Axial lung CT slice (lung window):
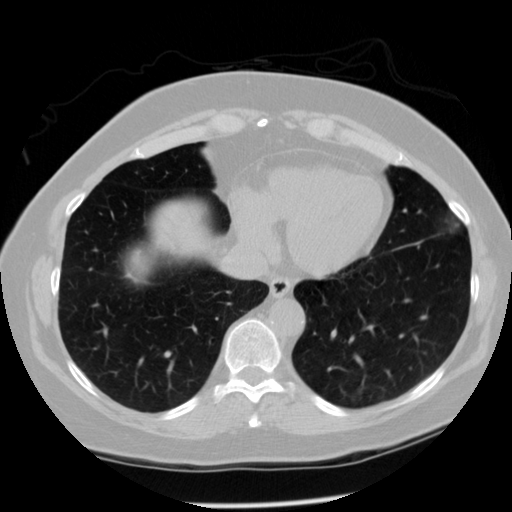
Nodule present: no